Interaction volume radius: 5 \u00c5
Interaction volume height: 40 \u00c5
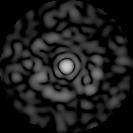
Disorder parameter: 0.8676